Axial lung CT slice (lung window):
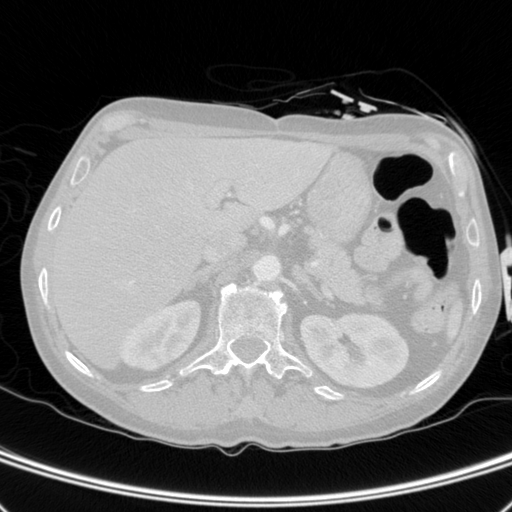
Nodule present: no